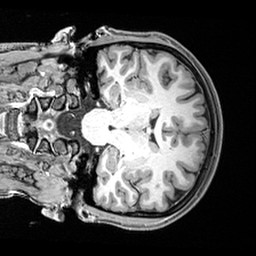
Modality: T1w
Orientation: coronal
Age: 22
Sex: female
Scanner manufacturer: siemens
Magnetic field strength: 3 T
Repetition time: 2.4 s
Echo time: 0.00217 s